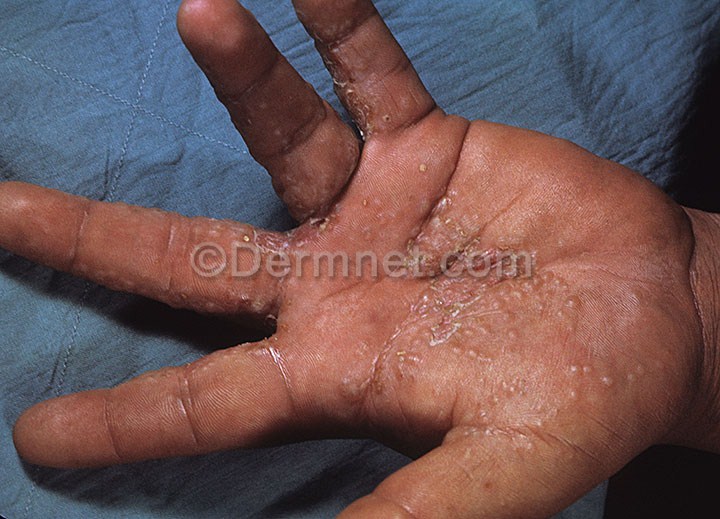
Disease: Eczema Photos